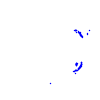
Particle: kaon